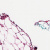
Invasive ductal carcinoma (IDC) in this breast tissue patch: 0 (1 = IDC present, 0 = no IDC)